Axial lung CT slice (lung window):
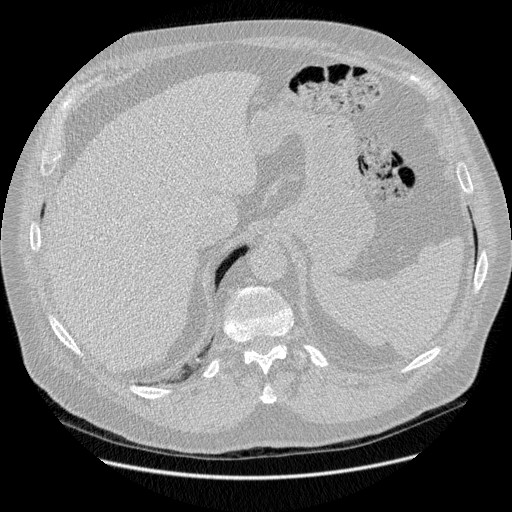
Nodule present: no